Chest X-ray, AP view. Patient: 60 years old, sex F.
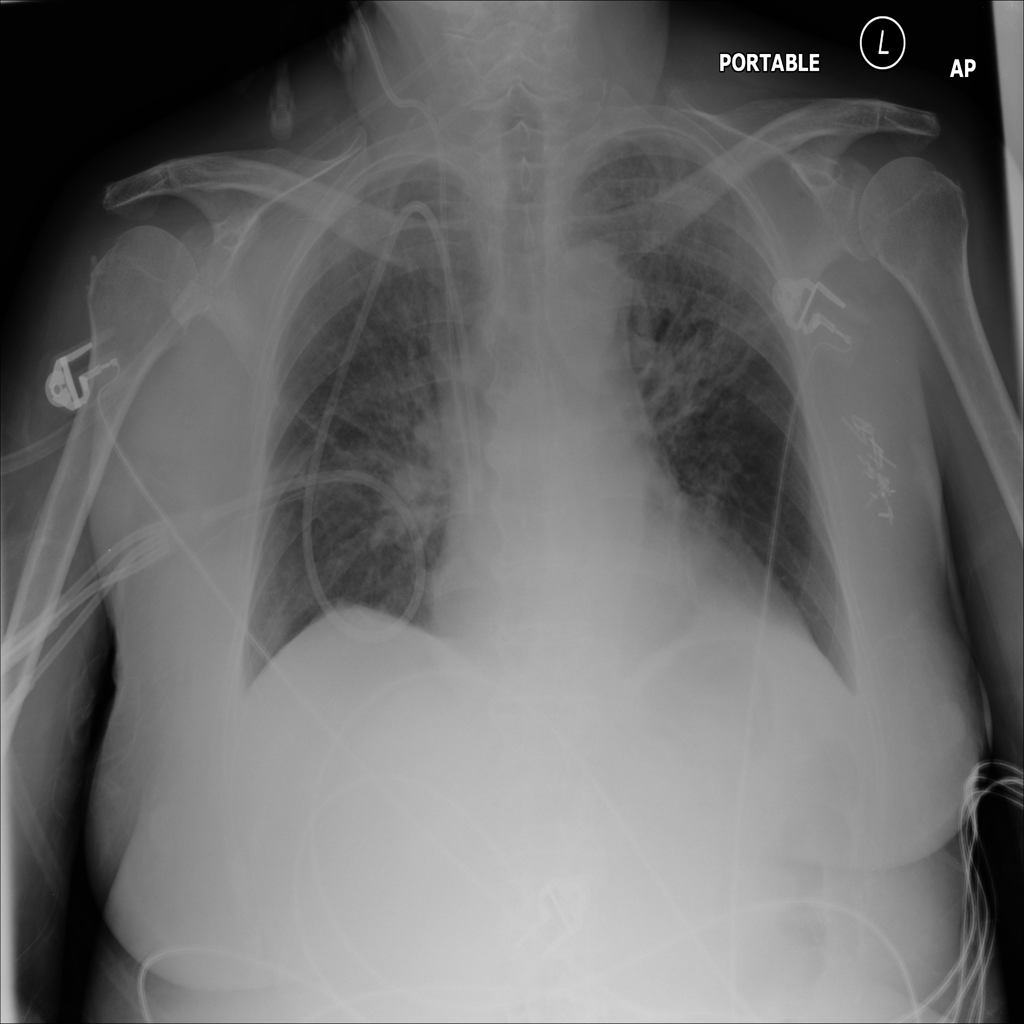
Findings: Infiltration